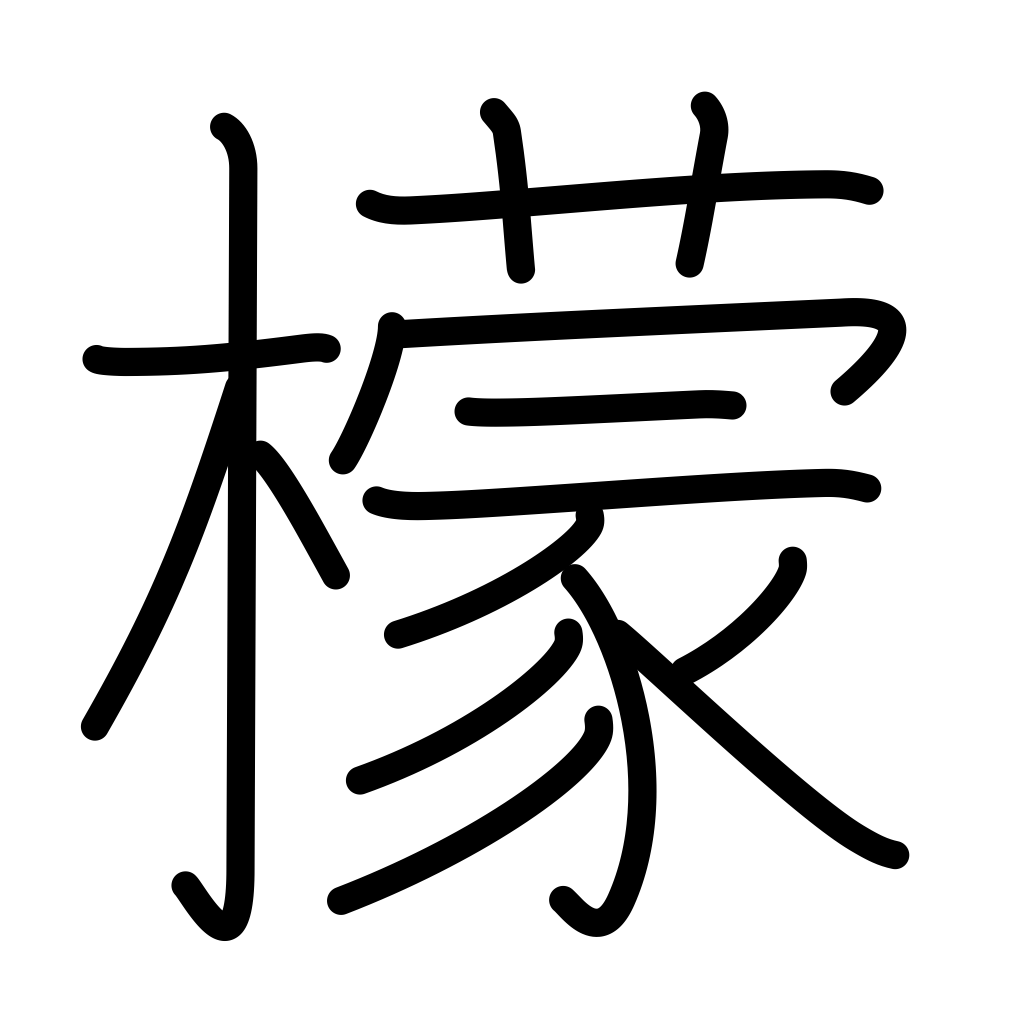
Meaning: lemon tree